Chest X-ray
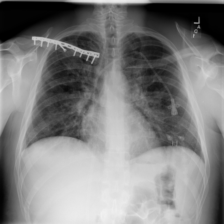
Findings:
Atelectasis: negative
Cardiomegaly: negative
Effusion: negative
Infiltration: negative
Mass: negative
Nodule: negative
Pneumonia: positive
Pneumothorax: negative
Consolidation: negative
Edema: negative
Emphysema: negative
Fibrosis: negative
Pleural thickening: negative
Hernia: negative